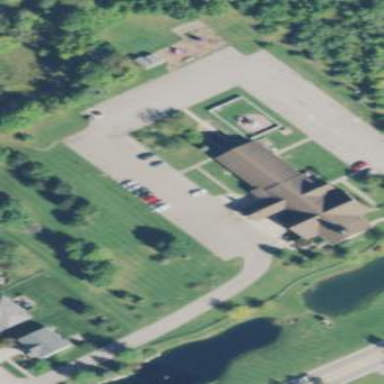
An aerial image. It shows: Building serving as place of worship.